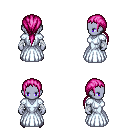
a pixel art fantasy rpg character, female body template, dark elf, purple skin, underdress, gold greaves, pink ponytail hairstyle, white cloth bandages, metal boots, four views (front, back, left, right), 2x2 character sprite sheet, small pixel art, hard edges, no anti-aliasing